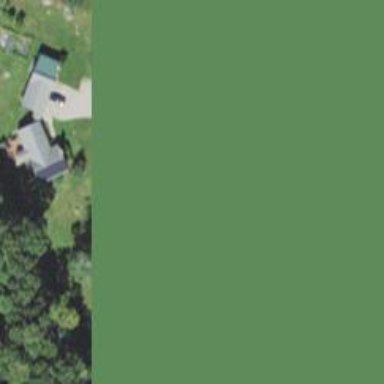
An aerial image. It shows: Driveway.